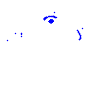
Particle: pion